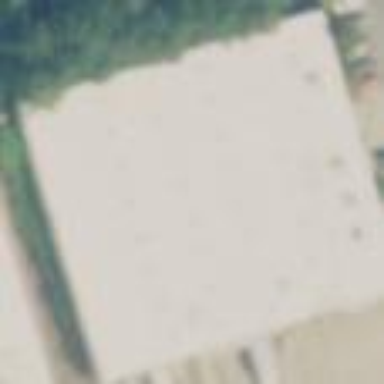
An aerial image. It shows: Commercial building.